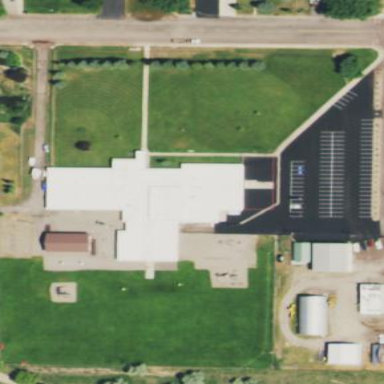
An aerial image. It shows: School building.